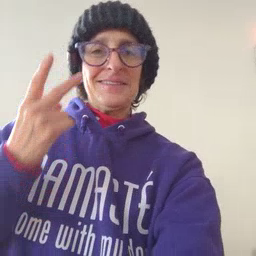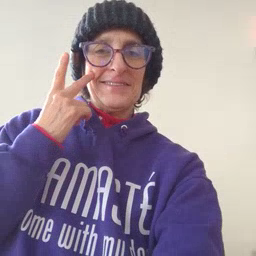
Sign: see